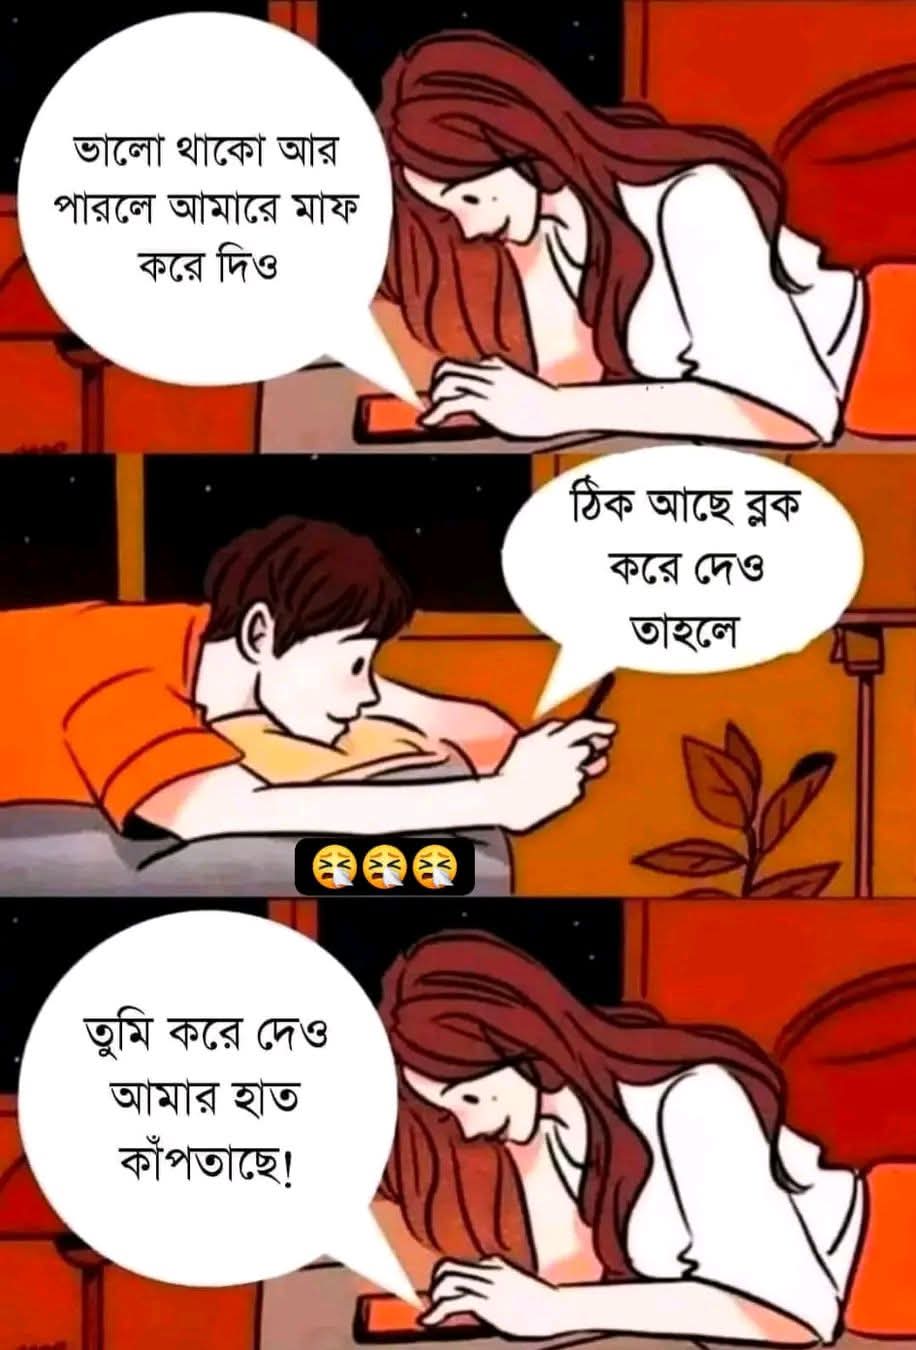
Text: ভালো থাকো আর পারলে আমারে মাফ করে দিও
ঠিক আছে ব্লক করে দেও তাহলে
তুমি করে দেও আমার হাত কাঁপতাছে!
Label: Non Hate